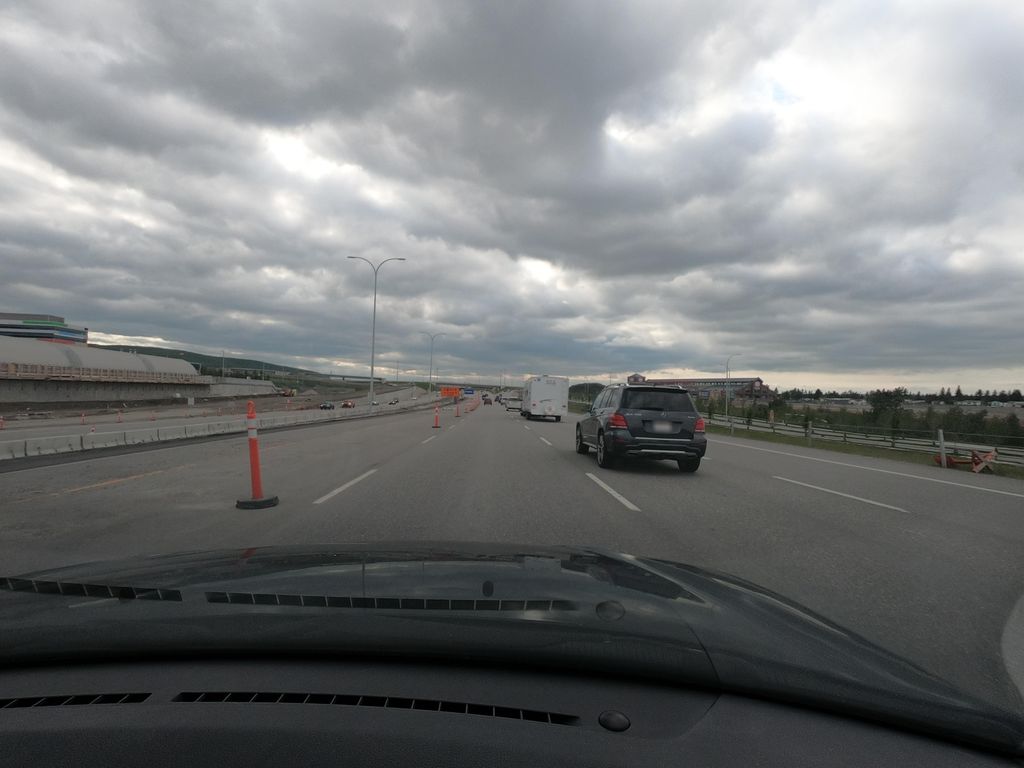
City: calgary